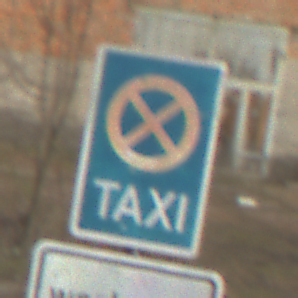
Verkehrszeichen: Taxenstand
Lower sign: ZeitangabenMitBeschraenkungAufWochentage1
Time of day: MorningAfternoon
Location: Outdoor (Suburban)
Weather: PartlyCloudy
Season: NotSpecified
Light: Natural